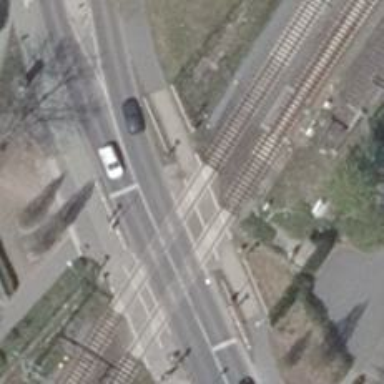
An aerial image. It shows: Crossing for the railway.